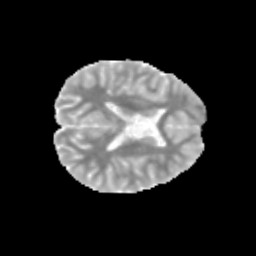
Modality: MD
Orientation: axial
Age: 12
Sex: male
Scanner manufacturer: siemens
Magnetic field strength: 3 T
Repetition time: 3.8 s
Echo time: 0.07 s